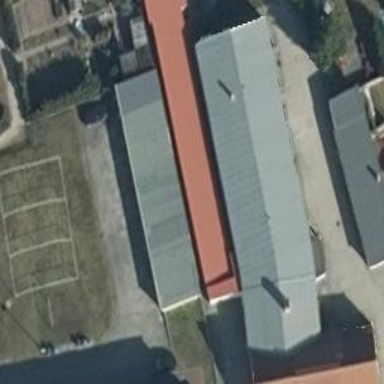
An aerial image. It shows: Shed.